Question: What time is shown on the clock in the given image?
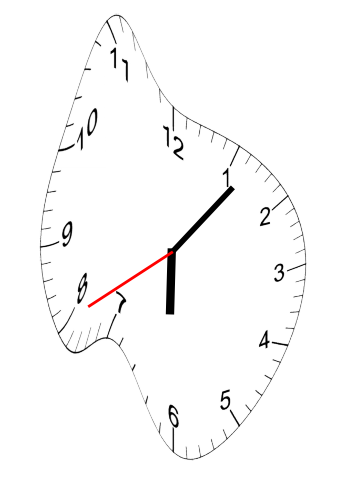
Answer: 06:06:40